Interaction volume radius: 10 \u00c5
Interaction volume height: 10 \u00c5
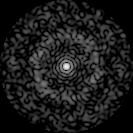
Disorder parameter: 0.8506